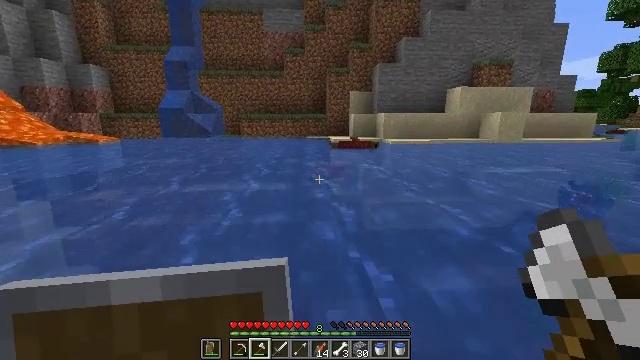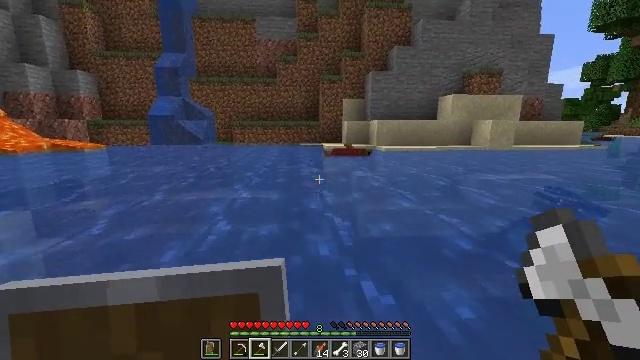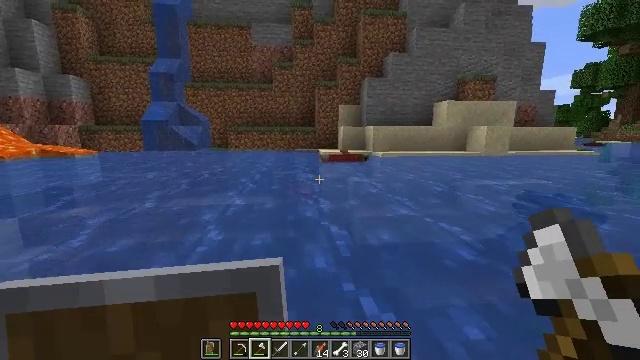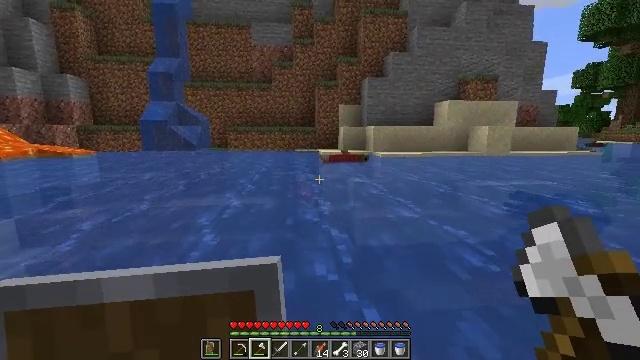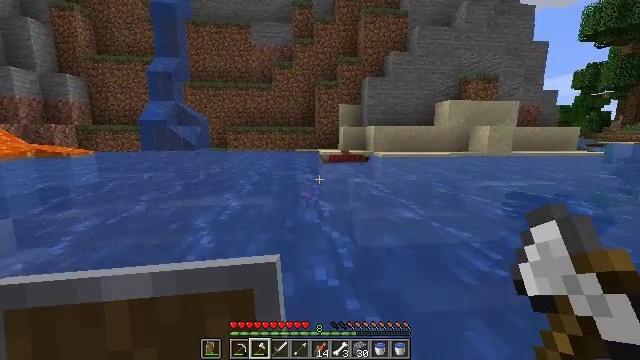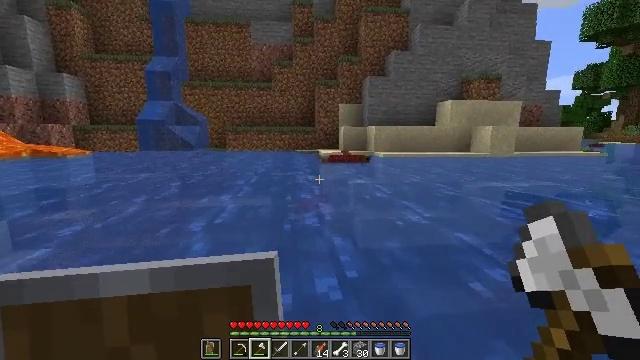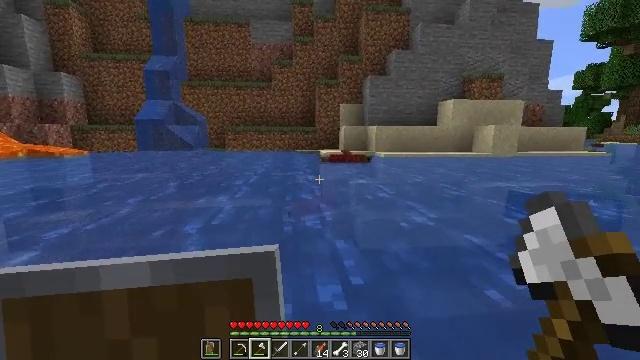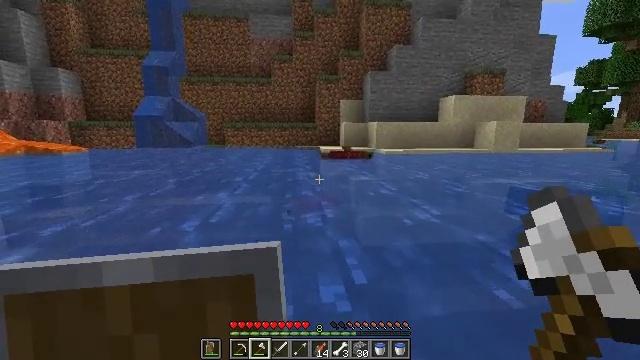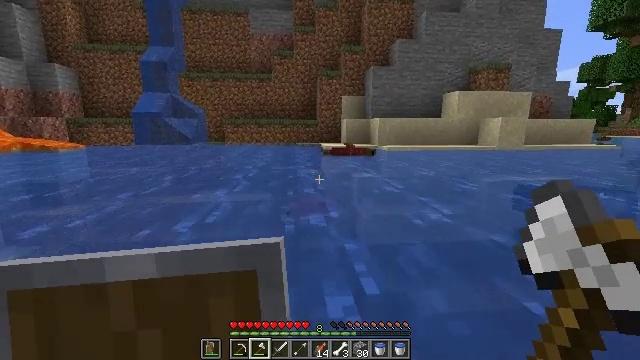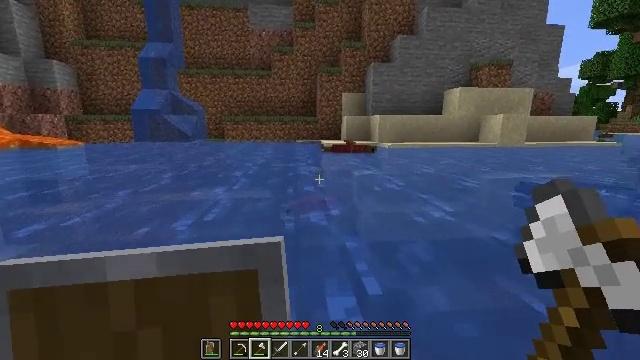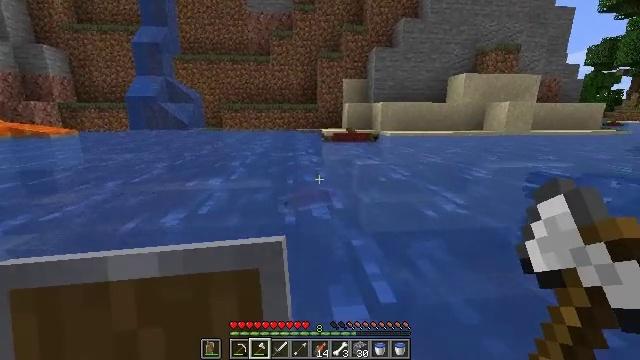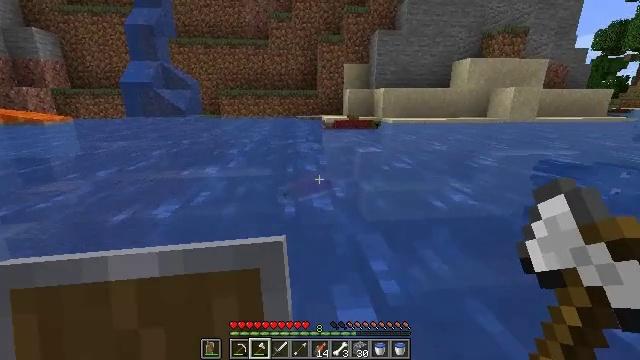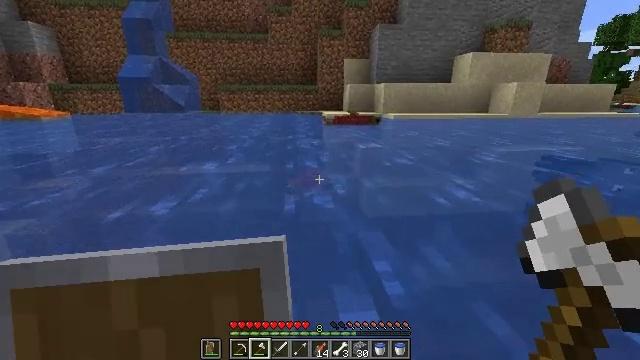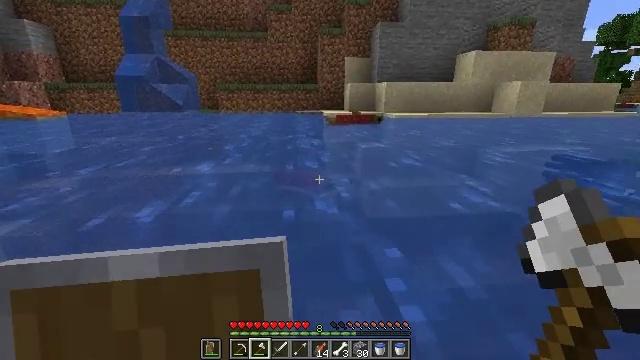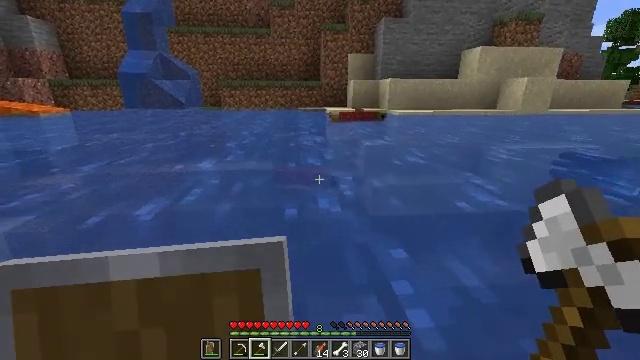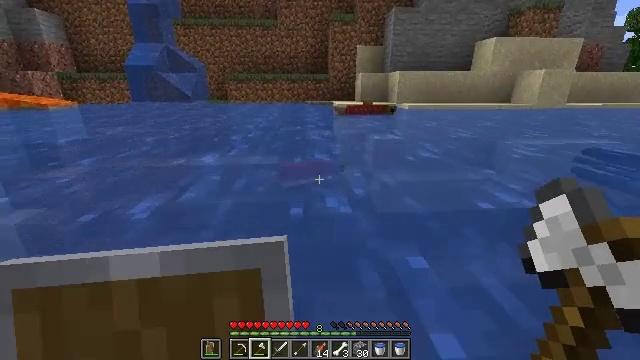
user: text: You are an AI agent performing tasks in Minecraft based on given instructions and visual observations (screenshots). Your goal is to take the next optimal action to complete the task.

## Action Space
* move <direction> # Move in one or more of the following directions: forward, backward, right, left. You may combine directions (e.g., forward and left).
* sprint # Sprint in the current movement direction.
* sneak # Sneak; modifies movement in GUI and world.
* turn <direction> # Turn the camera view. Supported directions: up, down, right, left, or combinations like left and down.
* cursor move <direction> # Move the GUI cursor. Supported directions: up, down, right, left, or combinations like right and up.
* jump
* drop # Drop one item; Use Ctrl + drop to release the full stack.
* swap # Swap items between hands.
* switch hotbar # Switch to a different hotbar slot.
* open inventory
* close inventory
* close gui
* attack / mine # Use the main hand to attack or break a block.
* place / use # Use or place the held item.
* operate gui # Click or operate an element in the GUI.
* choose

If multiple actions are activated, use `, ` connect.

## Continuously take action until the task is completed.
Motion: motion action
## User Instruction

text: Fish and kill the salmon.
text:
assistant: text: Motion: move forward, turn right and up
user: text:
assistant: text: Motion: move forward, turn up
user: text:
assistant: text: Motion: move forward
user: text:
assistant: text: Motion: move forward
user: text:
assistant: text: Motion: move forward
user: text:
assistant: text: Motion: move forward
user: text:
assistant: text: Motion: move forward
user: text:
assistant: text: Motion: move forward
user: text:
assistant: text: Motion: move forward
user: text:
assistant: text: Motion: move forward, turn down
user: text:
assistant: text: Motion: move forward, turn down
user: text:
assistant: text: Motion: move forward
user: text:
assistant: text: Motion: move forward
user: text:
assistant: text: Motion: move forward
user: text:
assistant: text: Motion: move forward, turn left and down
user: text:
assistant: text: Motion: move forward, sneak
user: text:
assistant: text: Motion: move forward, sneak
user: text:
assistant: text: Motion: move forward, sneak
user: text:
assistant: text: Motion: move forward, sneak
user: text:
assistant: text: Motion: move forward, sneak
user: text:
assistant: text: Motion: move forward
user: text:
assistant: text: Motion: move forward, turn up
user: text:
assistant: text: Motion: move forward, turn right and up
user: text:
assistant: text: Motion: move forward, turn up
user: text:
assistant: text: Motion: move forward, turn up
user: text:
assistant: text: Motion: move forward, turn up
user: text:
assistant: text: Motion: move forward, turn up
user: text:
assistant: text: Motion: move forward
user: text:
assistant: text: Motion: move forward
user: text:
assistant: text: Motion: move forward